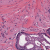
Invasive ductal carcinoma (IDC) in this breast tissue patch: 0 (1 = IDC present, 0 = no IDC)